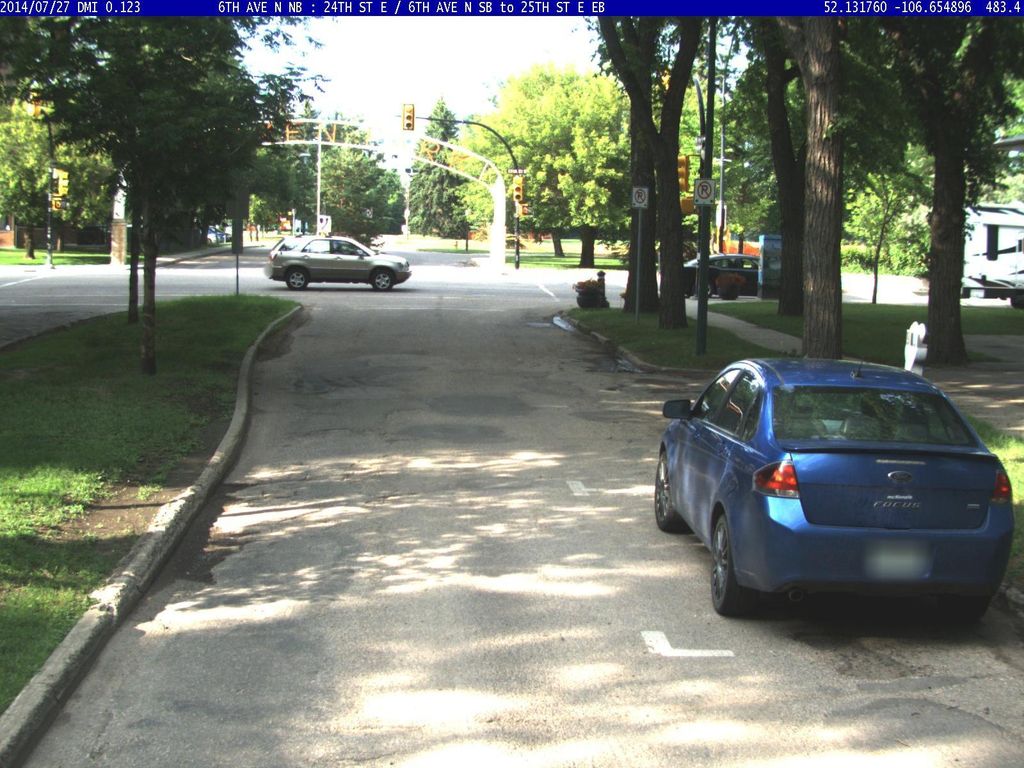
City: saskatoon